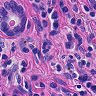
Metastatic tissue present: yes